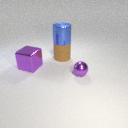
large brown rubber cylinder to the right of large purple metal cube